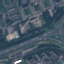
Land use / land cover class: Highway